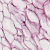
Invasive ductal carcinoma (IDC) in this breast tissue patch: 0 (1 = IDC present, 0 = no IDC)